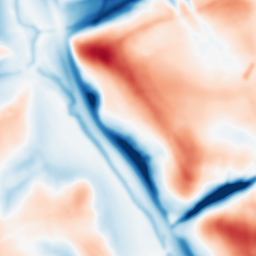
Category: multiscale
Decomposition family: dog
Decomposition parameters: sigma_low: 2
sigma_high: 20
Upsampling method: sinc_hamming
Upsampling parameters: scale: 2
kernel_size: 16
Upsampling scale: 2